Question: Have ~600 words. Have a Google Sheet in which the ~600 words are both in the columns (something like B1:AV1) and the rows (something like A2:A640). All of the middle concatenates the word of the row, a space, and the word of the column. A simple example of what it would look like if it was 4x:

I'm trying to get a SHA-256 sum of each combination of words so I can find what two words went into a final value that I have (and am trying to match a combo to).
A friend told me the best way to go about this would be to download the spreadsheet and then use a bash script to iterate through each element of the sheet and return the combination of words if/when it finds the hash sum that corresponds to the one I am trying to match it with.
Please assist!
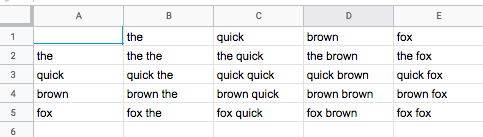
Answer: You didn't specify which language so I choose python which I'm most familiar and the libaries are great.
You can do the following:
'''
import itertools
import hashlib
words = ["the","quick","brown","fox"]
all_permutations = [p for p in itertools.product(words, repeat=2)]
# The hash is calculated from the both words joined with a space e.g. 'brown fox'
hashes = {hashlib.sha256(" ".join(permutation).encode('utf-8')).hexdigest():permutation for permutation in all_permutations}
hash_to_look_for = 'fb565eb6a7d52f851e9c3ffdcf2ff1b78fff40b6f5afeb8efa4be231ba987409'
print(hashes[hash_to_look_for])
'''
Which generate the Output:
'''
('quick', 'fox')
'''
How does it work:
1. Specify the list of words words = ["the","quick","brown","fox"] Of course you can also generate this list of words from a file there are enough "How-To" available on the internet/Stackoverflow
2. Generate all Permutation (which is basically your nxn table). all_permutations = [p for p in itertools.product(words, repeat=2)]
3. Generate a key-value store (dictionary) with the key the hash and the value the permutation: hashes = {hashlib.sha256(" ".join(permutation).encode('utf-8')).hexdigest():permutation for permutation in all_permutations} Basically you have a Dictionary with following entries: {'9324c764e9cd717efd7c30d439dc0ce9cf7ecff6b6b00a67eb24676ba3bc34ba': ('the', 'the') in total nxn times (in the example 16 entries)
4. I specify the hash we are looking for: hash_to_look_for = 'fb565eb6a7d52f851e9c3ffdcf2ff1b78fff40b6f5afeb8efa4be231ba987409'
5. Since the hash is always the key in our dictionary we can easily print it with this command: hashes[hash_to_look_for] and get the desired permutation which generate this hash.